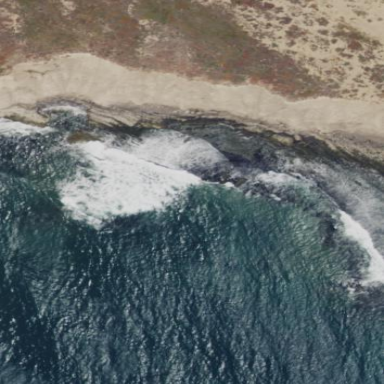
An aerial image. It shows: Natural rock reef.